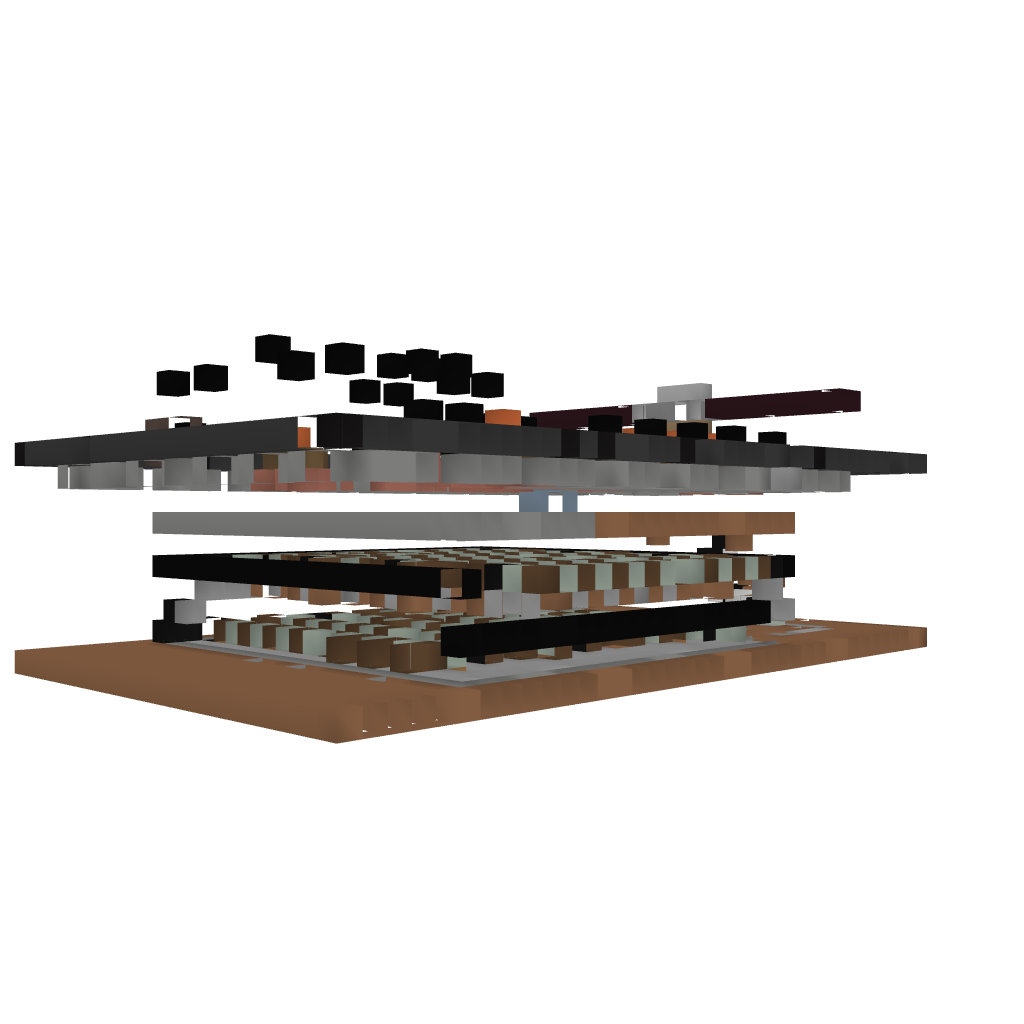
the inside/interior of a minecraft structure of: Southern Shrine